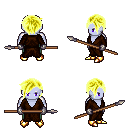
a pixel art fantasy rpg character, male body template, dark elf, purple skin, brown robe, teal pants, gold pixie cut hairstyle, metal gloves, gold boots, spear, four views (front, back, left, right), 2x2 character sprite sheet, small pixel art, hard edges, no anti-aliasing